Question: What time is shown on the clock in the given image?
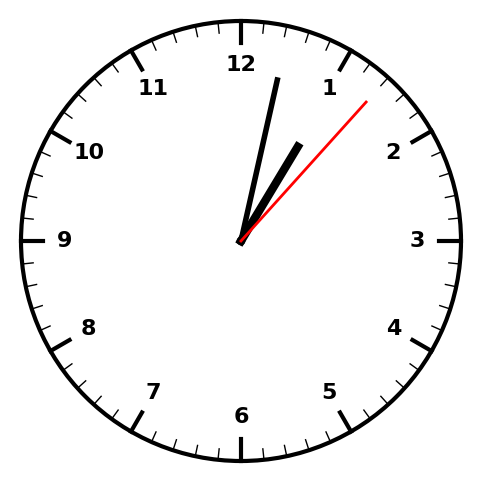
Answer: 01:02:07